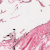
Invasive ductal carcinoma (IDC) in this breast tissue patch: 0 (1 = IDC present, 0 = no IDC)